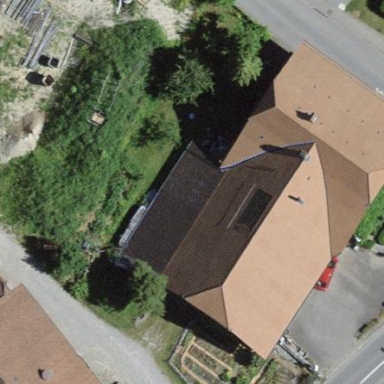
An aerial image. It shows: Residential building.